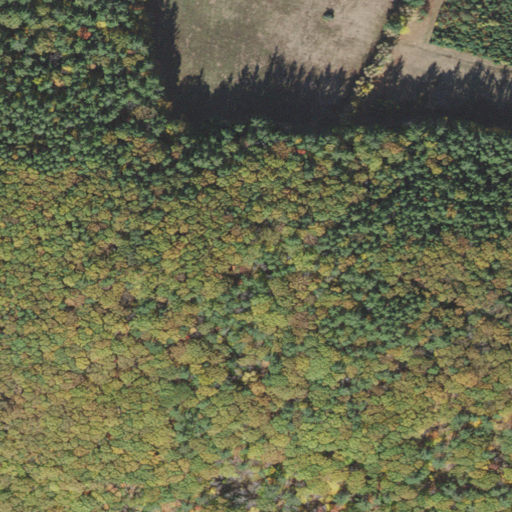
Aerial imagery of mountain in New Hampshire named Pine Hill containing deciduous forest, evergreen forest, mixed forest, and pasture